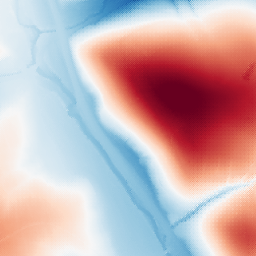
Category: trend_removal
Decomposition family: polynomial_high
Decomposition parameters: degree: 6
Upsampling method: regularized
Upsampling parameters: scale: 4
lambda_reg: 0.1
Upsampling scale: 4